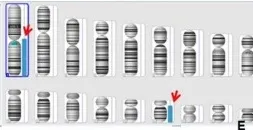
F; Fusion sites of recipient chromosomes of 149 jumping translocations of 1q in 48 myeloid neoplasm patients (including our patient).
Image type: pathology (fish)